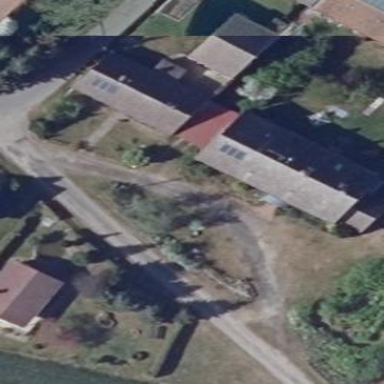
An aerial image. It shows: Detached building with gabled roof.